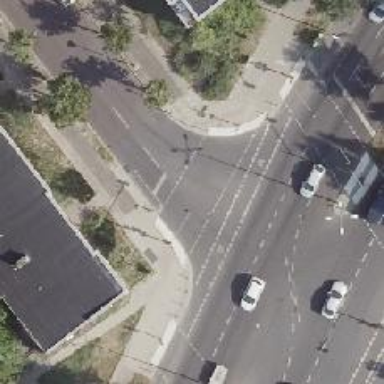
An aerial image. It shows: Road crossing with traffic signals.